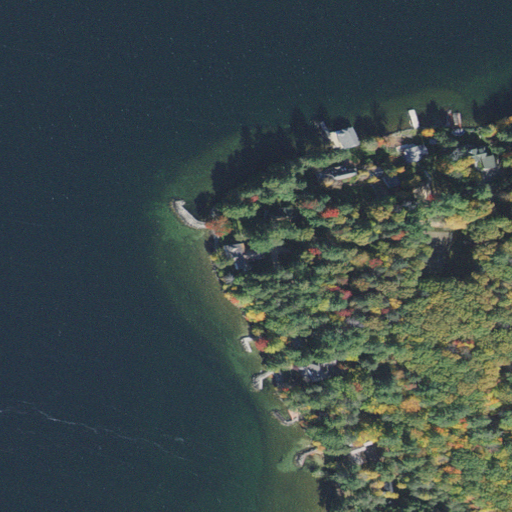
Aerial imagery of cape in New Hampshire named Swetts Point containing open water, evergreen forest, mixed forest, herbaceous wetlands, open development, low intensity development, and medium intensity development